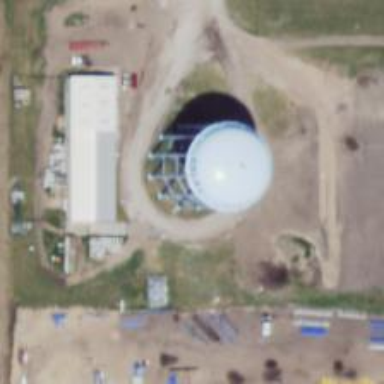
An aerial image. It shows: Water tower that is man-made.